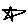
Label: star